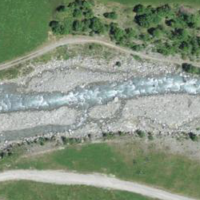
EUNIS habitat code: 48
Species observed at this site:
Chamaenerion dodonaei